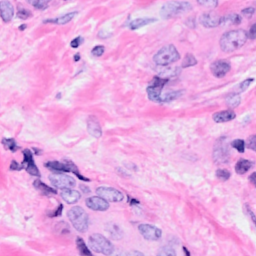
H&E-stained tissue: Breast